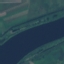
Label: River